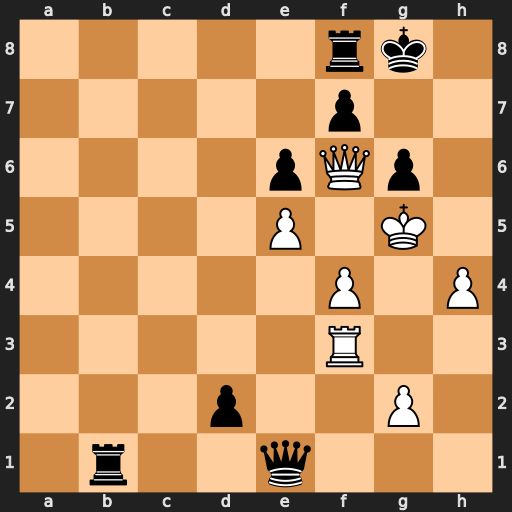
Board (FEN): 5rk1/5p2/4pQp1/4P1K1/5P1P/5R2/3p2P1/1r2q3
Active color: w
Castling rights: -
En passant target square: -
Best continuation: Kh6 Qxh4+ Qxh4 Rfb8 Qf6